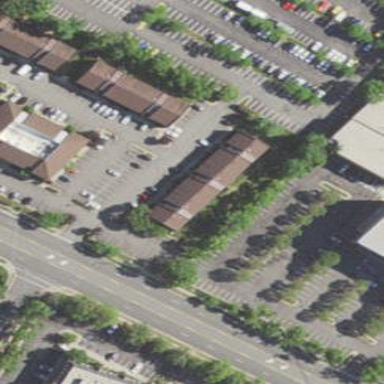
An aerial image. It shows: Office building.